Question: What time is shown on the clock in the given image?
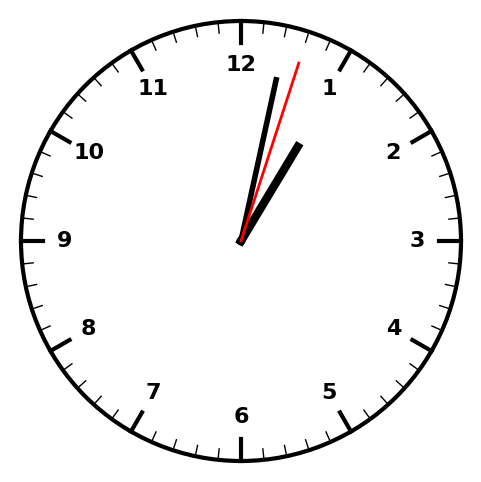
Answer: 01:02:03